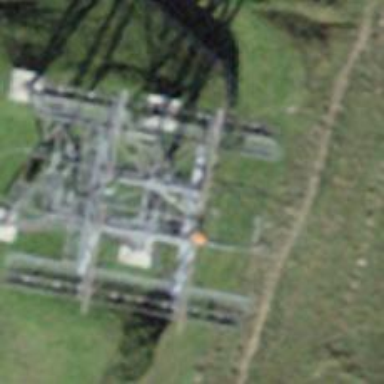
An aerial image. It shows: Pylon for aerialway.